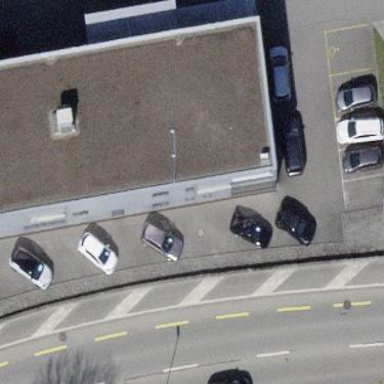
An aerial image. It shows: Car repair shop located in building.